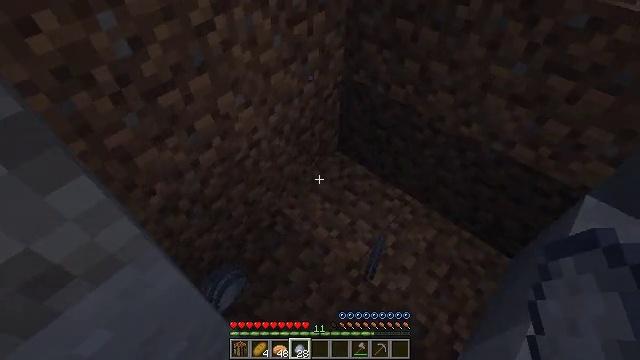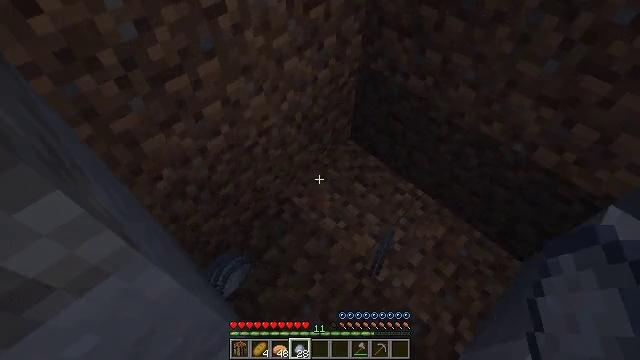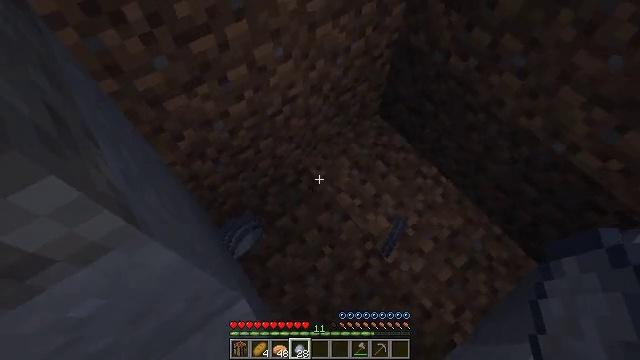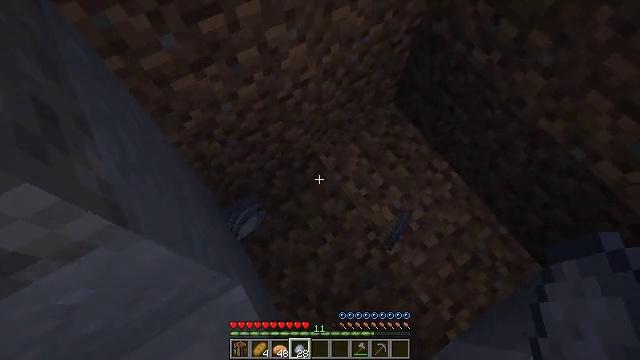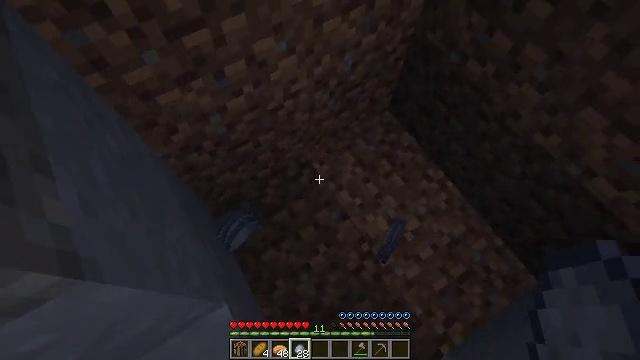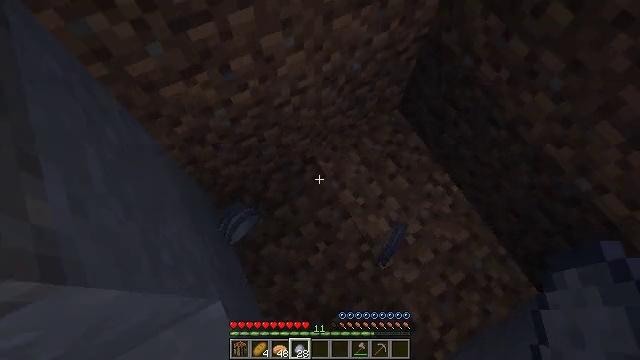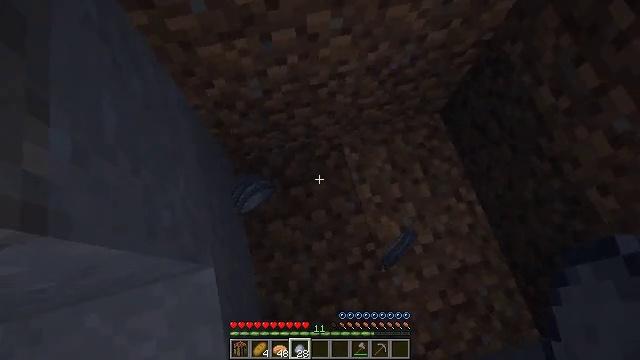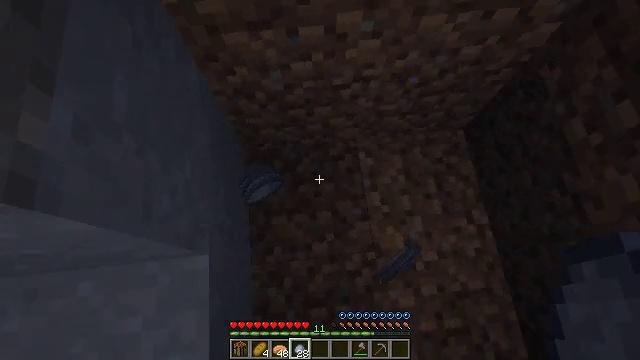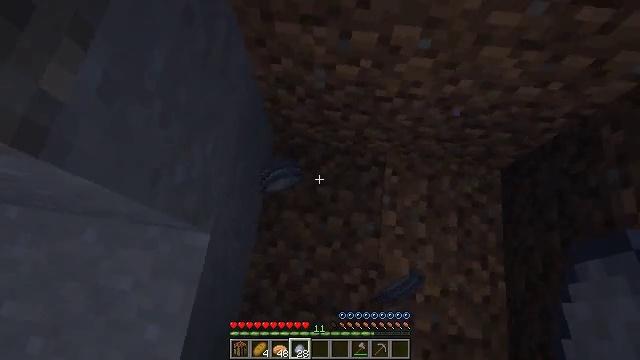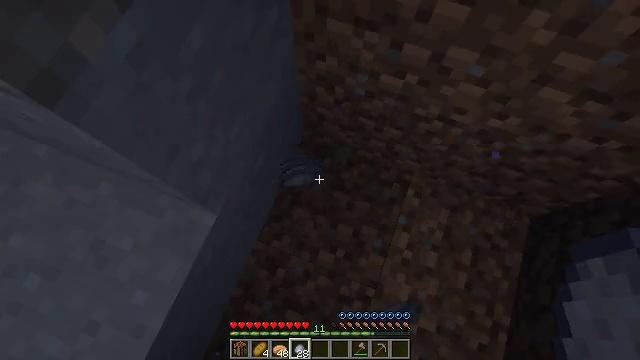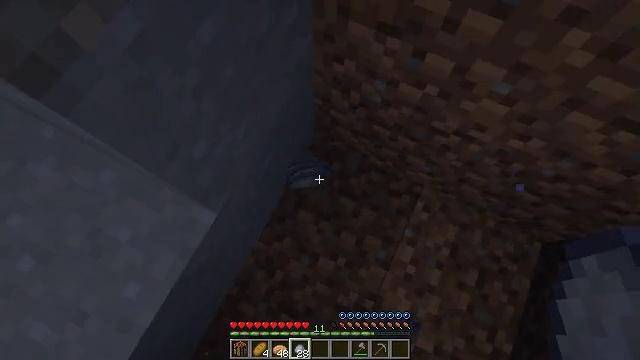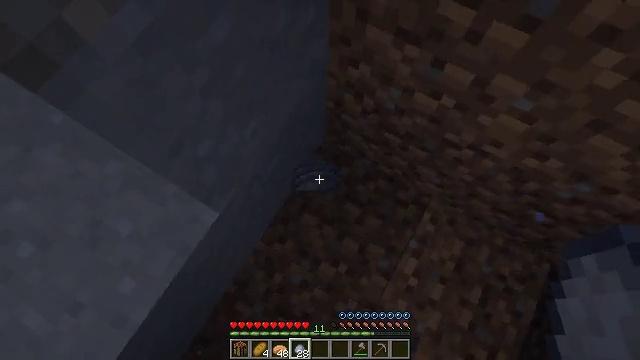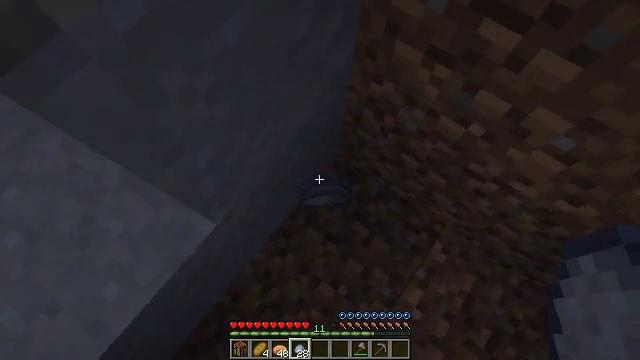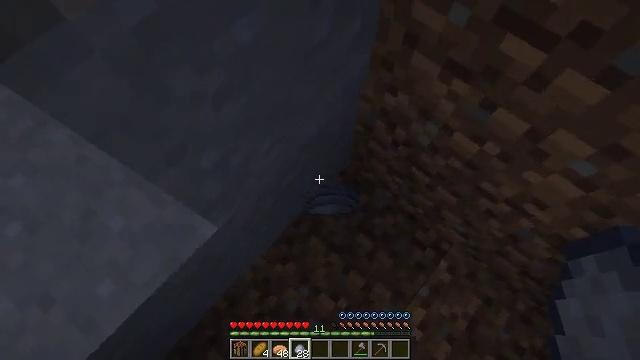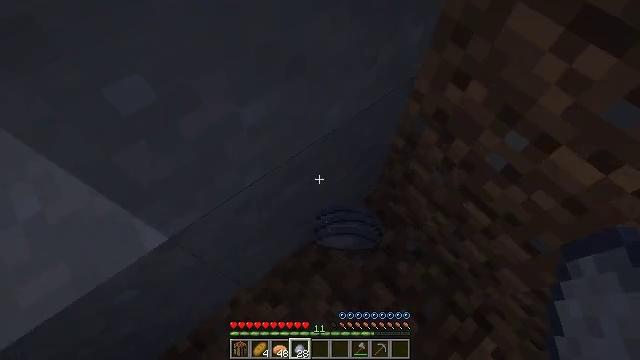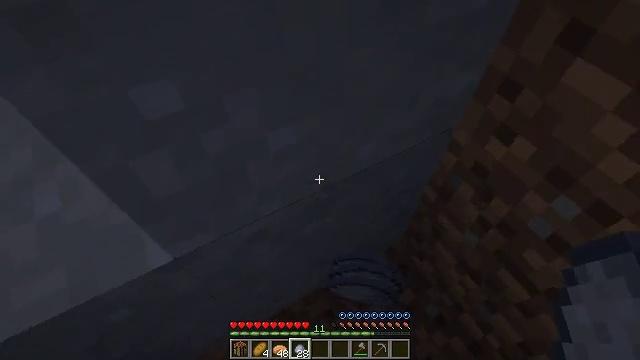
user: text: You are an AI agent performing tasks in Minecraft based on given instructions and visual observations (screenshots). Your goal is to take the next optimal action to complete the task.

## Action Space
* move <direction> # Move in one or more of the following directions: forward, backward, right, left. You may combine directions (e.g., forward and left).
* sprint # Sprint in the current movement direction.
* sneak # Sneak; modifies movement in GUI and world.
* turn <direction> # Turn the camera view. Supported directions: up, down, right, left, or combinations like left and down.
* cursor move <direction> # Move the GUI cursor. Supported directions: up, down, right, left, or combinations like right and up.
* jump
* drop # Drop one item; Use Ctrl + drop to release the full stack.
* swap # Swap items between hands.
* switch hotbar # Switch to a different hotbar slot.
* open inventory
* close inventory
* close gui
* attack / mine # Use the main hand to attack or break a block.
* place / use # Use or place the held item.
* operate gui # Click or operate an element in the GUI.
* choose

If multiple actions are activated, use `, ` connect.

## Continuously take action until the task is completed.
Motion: motion action
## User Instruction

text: Gather clay blocks.
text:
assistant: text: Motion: move forward, turn left and down
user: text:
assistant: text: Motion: move forward and move right, turn left and down
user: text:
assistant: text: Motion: move forward and move right, turn left and down
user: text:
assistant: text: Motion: move forward and move right
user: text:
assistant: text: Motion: move forward and move right, turn left and down
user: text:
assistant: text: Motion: move forward, turn left and down
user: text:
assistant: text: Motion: move forward and move left, turn left
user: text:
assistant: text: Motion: move forward and move left, turn left
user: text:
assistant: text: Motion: move forward and move left, turn left
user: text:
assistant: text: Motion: move forward and move left, turn left
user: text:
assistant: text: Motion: move forward, turn left
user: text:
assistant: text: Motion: move forward, sneak, turn left and up
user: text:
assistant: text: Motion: move forward, sneak, turn left and up
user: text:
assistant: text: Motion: move forward, sneak, turn left and up
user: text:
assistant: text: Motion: move forward, sneak, turn left and up
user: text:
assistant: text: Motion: move forward, sneak, turn up
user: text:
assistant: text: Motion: move forward, sneak
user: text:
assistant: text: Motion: move forward, sneak
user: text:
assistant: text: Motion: move forward, sneak
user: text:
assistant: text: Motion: move forward, sneak
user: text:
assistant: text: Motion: move forward, sneak, turn right and down
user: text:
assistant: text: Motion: move forward, sneak, turn down
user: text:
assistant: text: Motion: move forward, sneak, turn left and down
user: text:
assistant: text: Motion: move forward, sneak, turn left and down
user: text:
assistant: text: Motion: move forward, sneak, turn left and down
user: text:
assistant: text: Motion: move forward, turn left
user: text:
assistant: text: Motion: move forward and move left, turn left and up
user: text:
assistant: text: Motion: move forward and move left, turn left and up
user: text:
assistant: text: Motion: move forward and move left, turn up
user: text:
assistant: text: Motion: move forward and move left